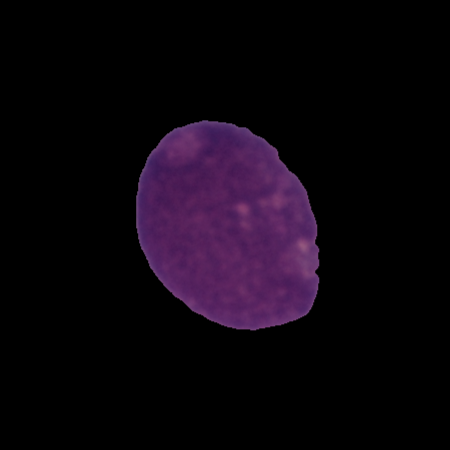
Label: cancer